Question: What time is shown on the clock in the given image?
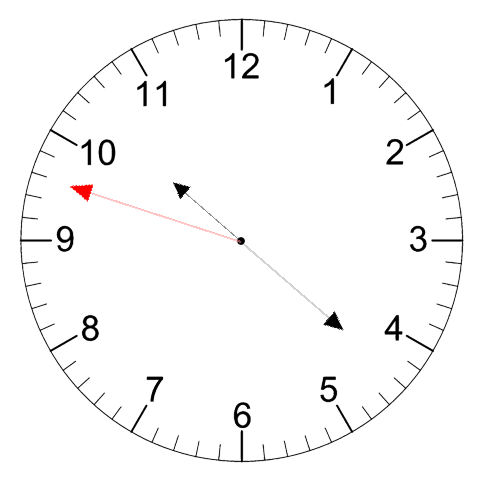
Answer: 10:21:48